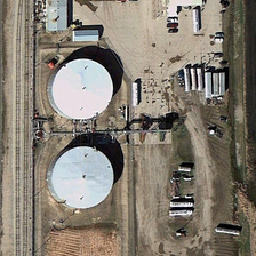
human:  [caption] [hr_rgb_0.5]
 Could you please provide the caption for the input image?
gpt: Two large storage tanks are close to the railway tracks.

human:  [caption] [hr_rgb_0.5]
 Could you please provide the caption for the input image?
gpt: Two large storage tanks near the railway.

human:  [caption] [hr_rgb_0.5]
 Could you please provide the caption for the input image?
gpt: Two large storage tanks are located near the railway.

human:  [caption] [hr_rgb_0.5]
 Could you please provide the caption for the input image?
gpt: Two large reservoirs are near the railway line.

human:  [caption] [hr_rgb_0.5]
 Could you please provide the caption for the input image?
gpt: Two large storage tanks are close to the railway.